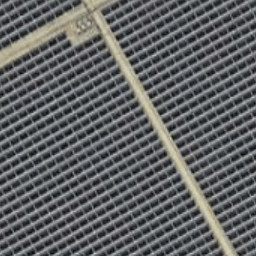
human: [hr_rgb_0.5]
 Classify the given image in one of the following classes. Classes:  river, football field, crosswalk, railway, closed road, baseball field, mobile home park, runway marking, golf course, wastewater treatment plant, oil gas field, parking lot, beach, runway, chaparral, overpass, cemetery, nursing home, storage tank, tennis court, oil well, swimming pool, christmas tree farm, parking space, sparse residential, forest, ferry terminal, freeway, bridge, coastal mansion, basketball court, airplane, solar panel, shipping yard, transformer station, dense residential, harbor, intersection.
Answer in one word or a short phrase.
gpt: solar panel